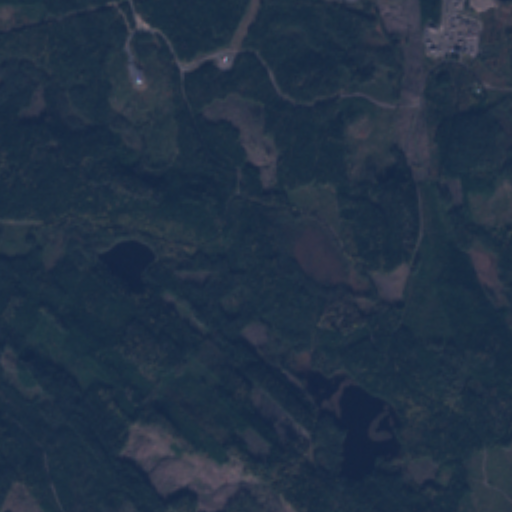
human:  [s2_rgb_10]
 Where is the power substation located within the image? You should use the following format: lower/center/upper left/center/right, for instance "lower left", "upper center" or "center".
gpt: The power substation is located in the upper center of the image.
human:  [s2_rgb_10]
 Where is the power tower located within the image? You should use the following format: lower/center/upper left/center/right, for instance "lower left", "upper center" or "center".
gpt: The power tower is located in the upper center of the image.
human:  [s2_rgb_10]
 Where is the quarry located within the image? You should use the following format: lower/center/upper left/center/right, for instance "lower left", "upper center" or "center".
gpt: The quarry is located in the upper right of the image.
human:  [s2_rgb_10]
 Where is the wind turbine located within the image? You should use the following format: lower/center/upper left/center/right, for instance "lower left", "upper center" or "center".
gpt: The wind turbine is located in the upper left of the image.
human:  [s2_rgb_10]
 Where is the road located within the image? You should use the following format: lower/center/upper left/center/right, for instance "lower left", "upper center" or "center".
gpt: There is no road in the image.